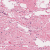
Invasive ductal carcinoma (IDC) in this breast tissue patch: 0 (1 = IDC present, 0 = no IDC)